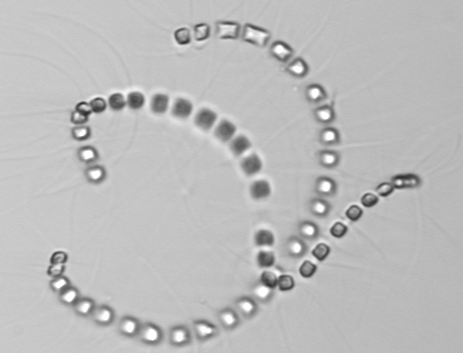
Label: Chaetoceros_socialis